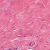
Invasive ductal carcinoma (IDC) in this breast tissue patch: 0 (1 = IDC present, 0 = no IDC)